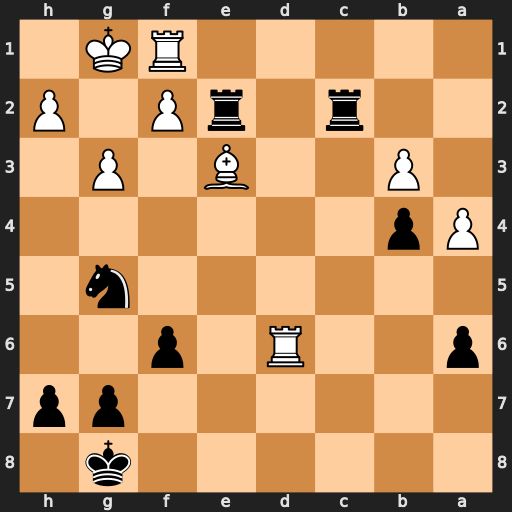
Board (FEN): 6k1/6pp/p2R1p2/6n1/Pp6/1P2B1P1/2r1rP1P/5RK1
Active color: b
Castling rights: -
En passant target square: -
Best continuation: Nf3+ Kg2 Rxe3